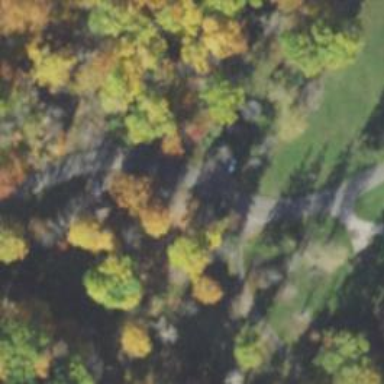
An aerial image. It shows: Path.